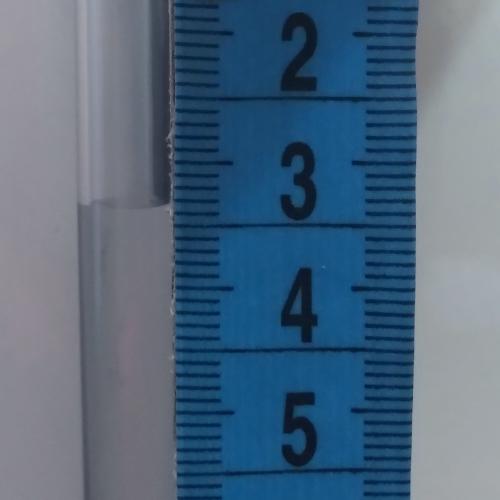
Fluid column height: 3.3 cm